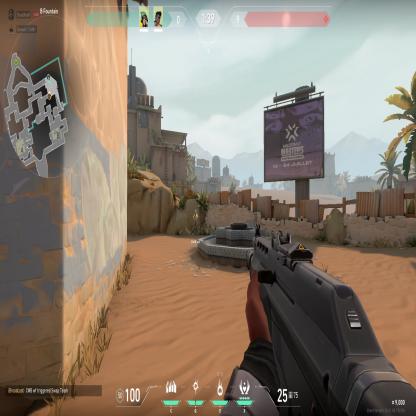
Label: teammate